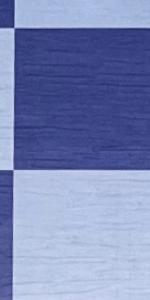
Label: Empty